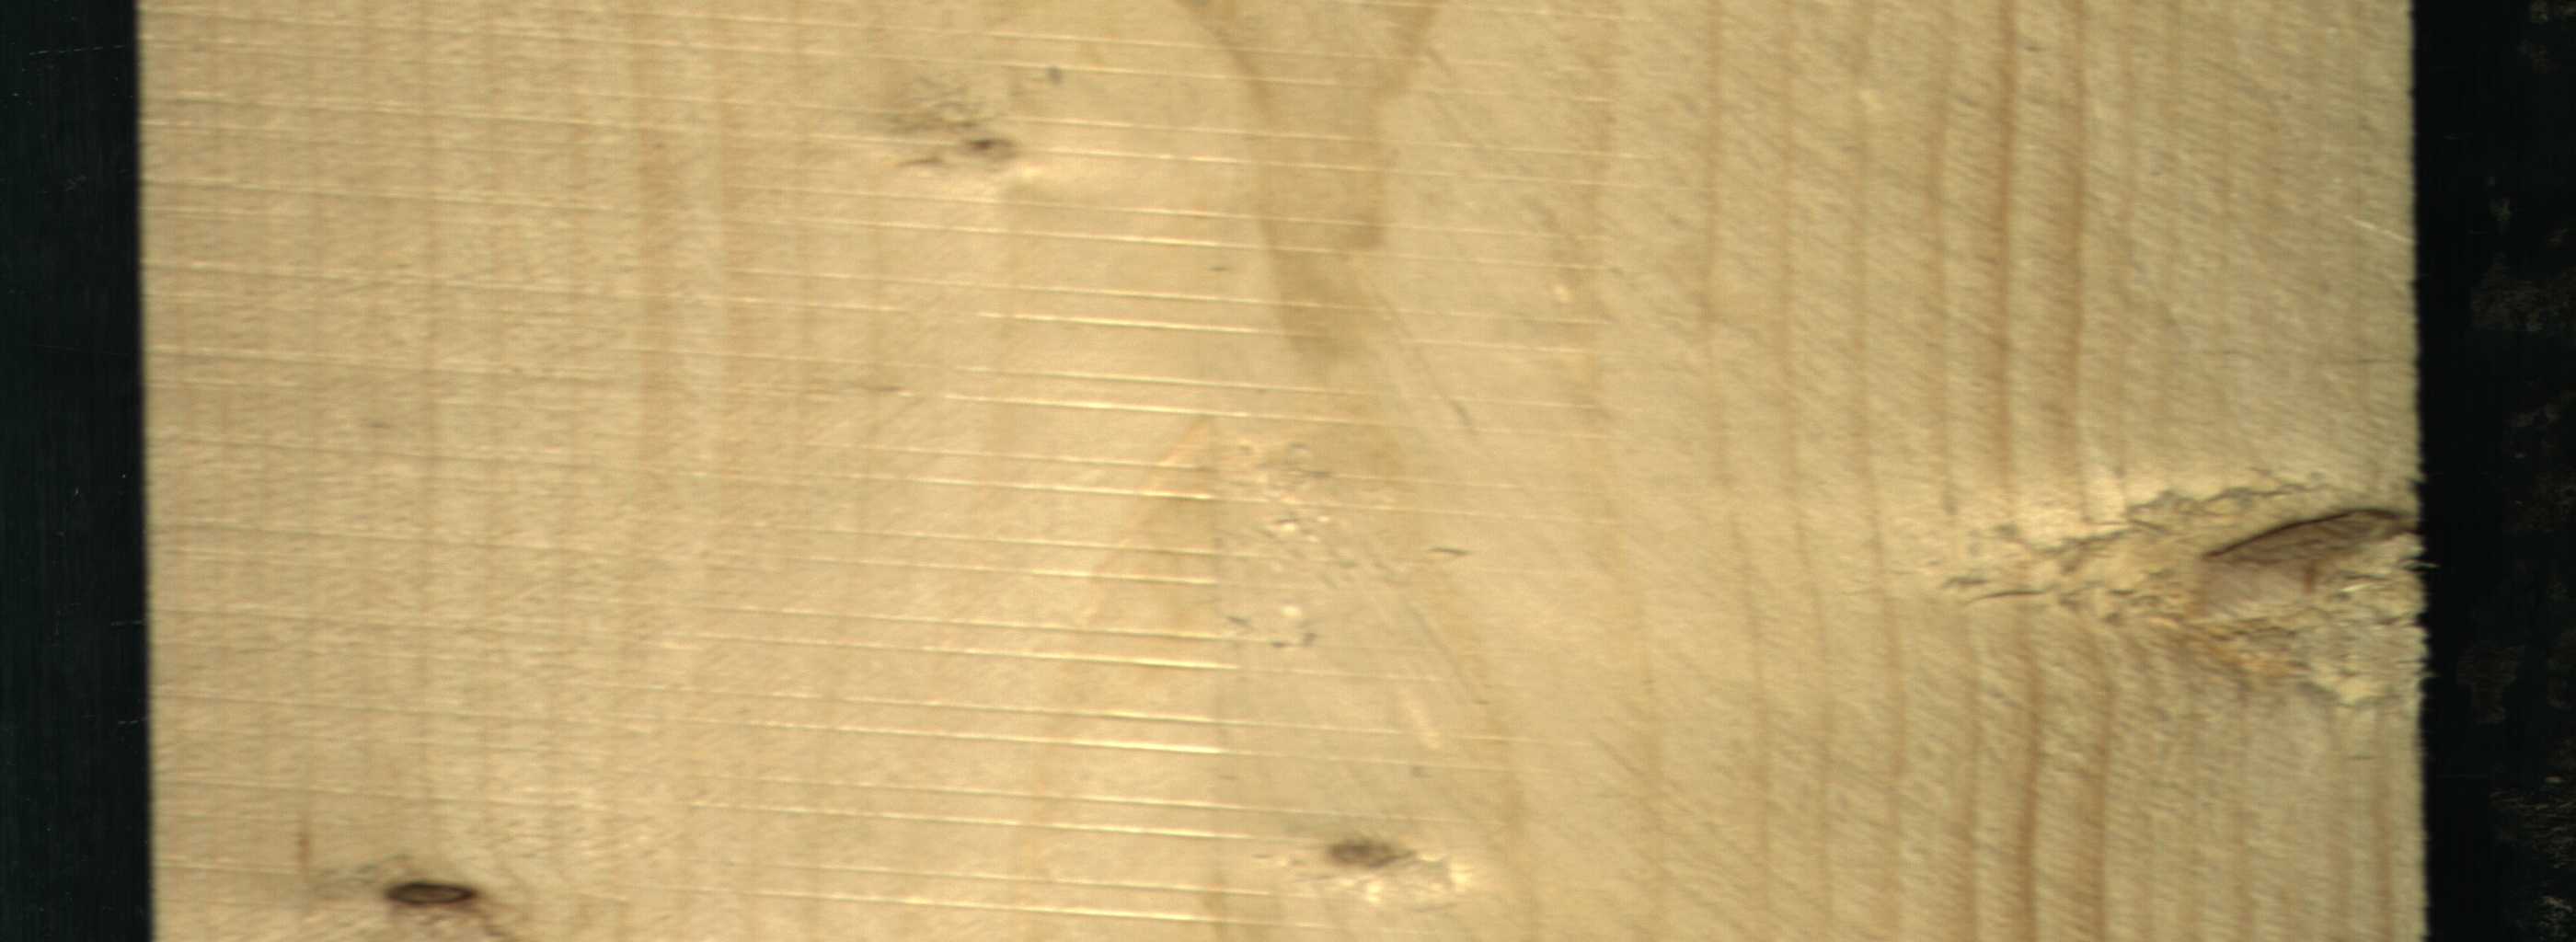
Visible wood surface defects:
Dead_Knot
Dead_Knot
Live_Knot